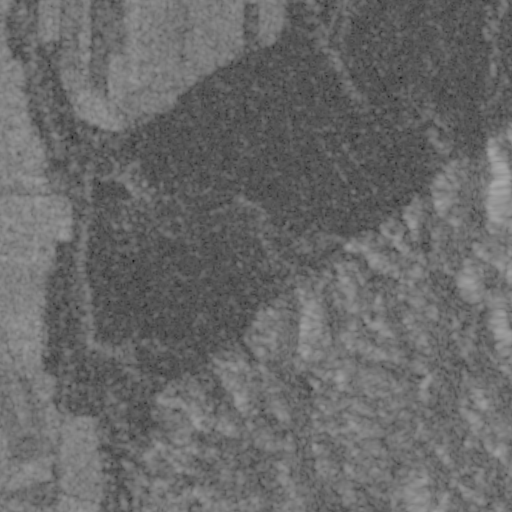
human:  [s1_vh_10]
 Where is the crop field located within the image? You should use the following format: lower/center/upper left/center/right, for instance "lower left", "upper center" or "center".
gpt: The crop field is located in the left of the image.
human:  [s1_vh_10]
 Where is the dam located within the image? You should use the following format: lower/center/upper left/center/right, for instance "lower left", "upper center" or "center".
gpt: The dam is located in the center left of the image.
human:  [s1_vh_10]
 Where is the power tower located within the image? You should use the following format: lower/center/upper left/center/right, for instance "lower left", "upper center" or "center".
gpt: The power tower is located in the upper left of the image.
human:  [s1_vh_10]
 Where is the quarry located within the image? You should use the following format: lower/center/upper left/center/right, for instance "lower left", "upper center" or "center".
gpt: There is no quarry in the image.

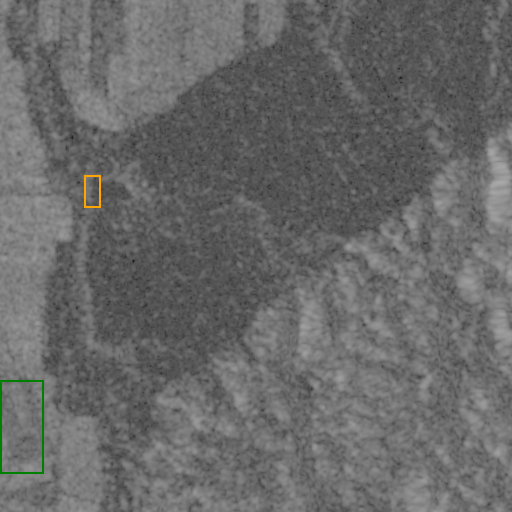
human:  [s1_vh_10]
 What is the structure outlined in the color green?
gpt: The structure outlined in green is a crop field.
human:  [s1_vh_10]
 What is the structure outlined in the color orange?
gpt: The structure outlined in orange is a dam.
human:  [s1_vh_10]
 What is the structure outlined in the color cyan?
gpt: There is no cyan outline.